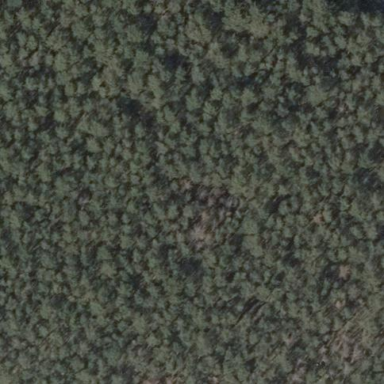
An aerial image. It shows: Forest area.